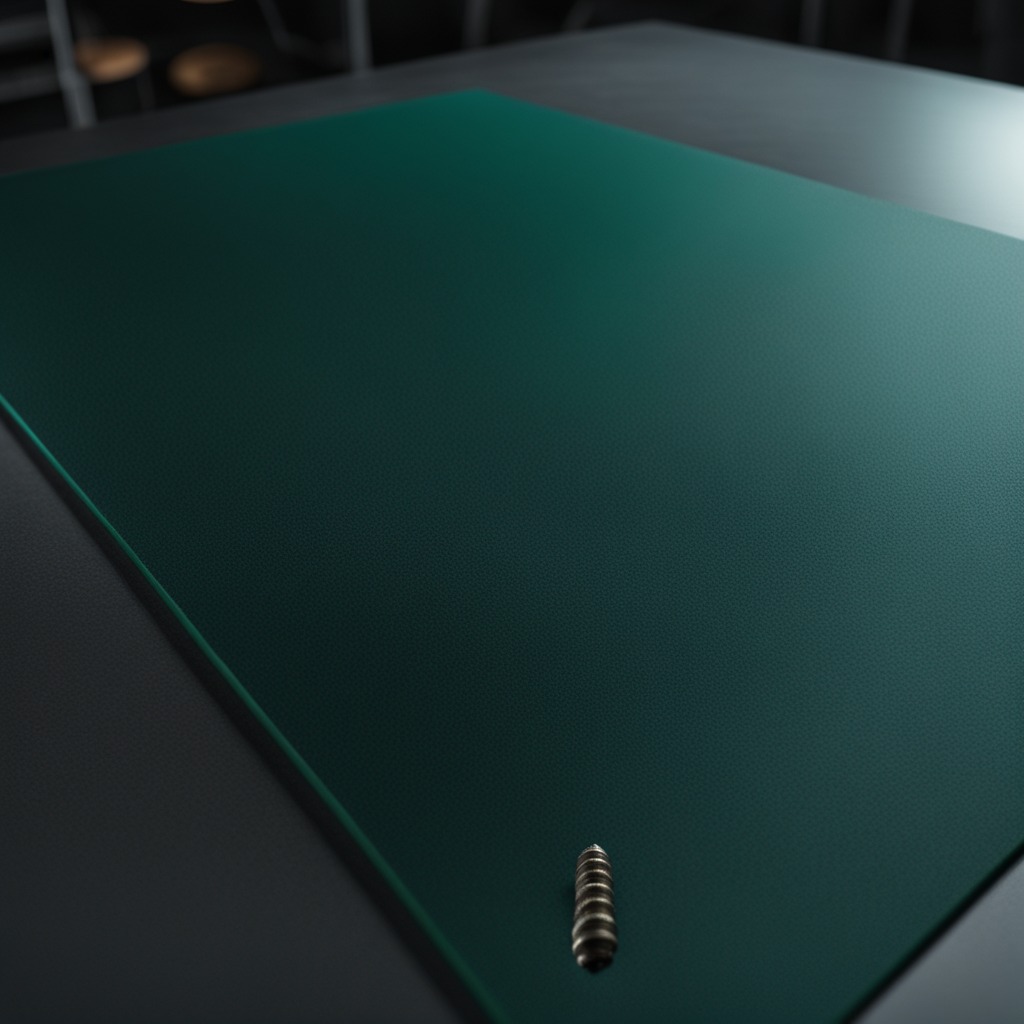
A metal screw lies on a green rubber mat inside a workshop at night.